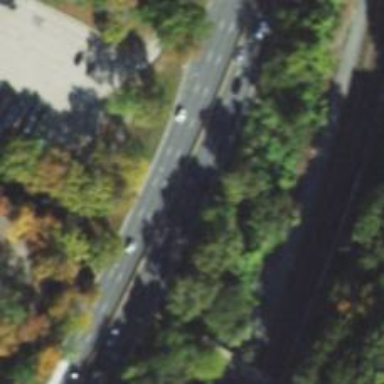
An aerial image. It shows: Motorway.